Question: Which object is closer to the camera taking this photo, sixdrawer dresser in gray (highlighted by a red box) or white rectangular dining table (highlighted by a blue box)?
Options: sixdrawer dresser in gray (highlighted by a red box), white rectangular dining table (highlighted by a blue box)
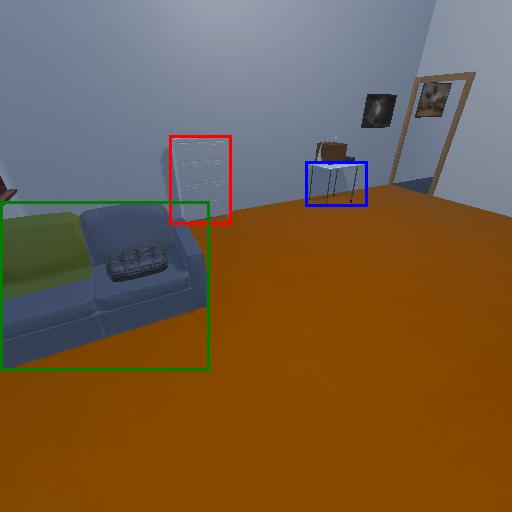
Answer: sixdrawer dresser in gray (highlighted by a red box)